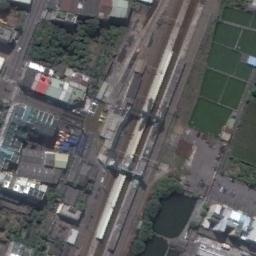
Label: railway_station